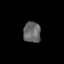
Tissue: skin
Cell type: Epithelial cells
Senescence score: 0.266
Nuclear area (px): 351
Mean DAPI intensity: 103.704